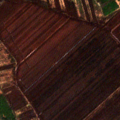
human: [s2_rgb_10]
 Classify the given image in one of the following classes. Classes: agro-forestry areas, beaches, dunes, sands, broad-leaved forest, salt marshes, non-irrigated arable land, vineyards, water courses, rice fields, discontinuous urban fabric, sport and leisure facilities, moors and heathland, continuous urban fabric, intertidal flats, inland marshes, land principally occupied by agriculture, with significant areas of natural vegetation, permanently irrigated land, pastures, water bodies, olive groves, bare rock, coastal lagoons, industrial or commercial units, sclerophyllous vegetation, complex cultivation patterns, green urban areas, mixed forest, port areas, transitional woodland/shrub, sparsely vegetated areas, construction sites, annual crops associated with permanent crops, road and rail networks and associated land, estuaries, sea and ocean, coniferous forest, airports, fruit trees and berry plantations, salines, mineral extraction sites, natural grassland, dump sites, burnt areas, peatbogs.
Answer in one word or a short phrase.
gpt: coniferous forest, mixed forest, peatbogs